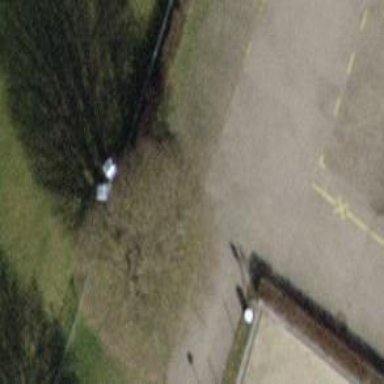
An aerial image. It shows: Bollard barrier.